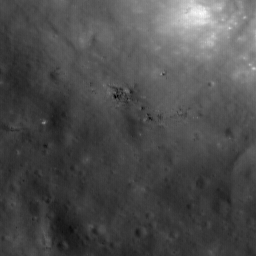
Host type: background_regolith
Lunar coordinates: latitude nan, longitude nan